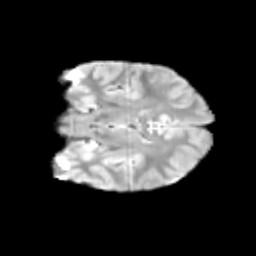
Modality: T2w
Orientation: coronal
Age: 10
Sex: male
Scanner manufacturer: siemens
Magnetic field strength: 3 T
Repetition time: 3.8 s
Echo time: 0.07 s